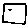
Label: square